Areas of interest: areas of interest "Car Dealership"
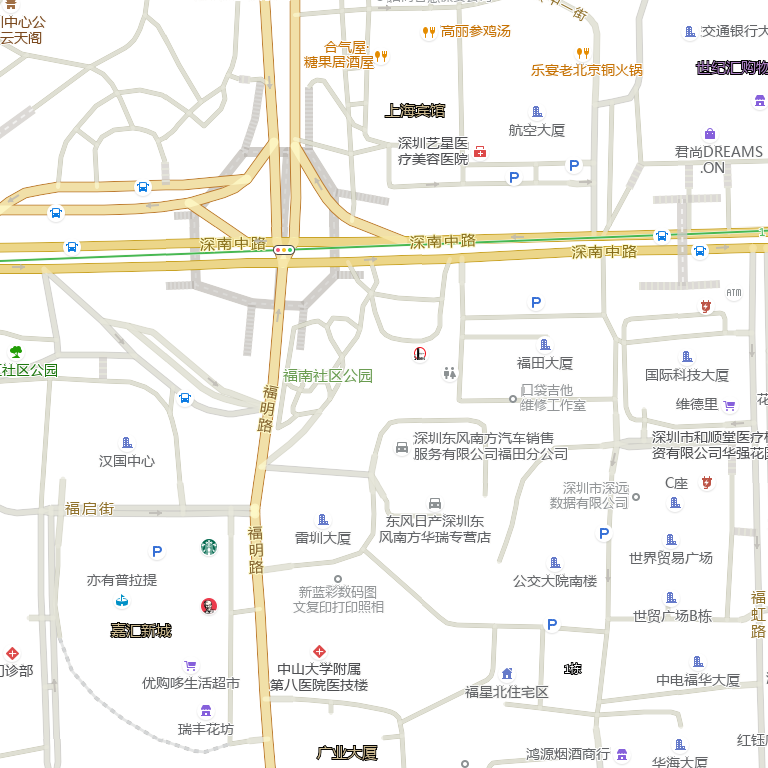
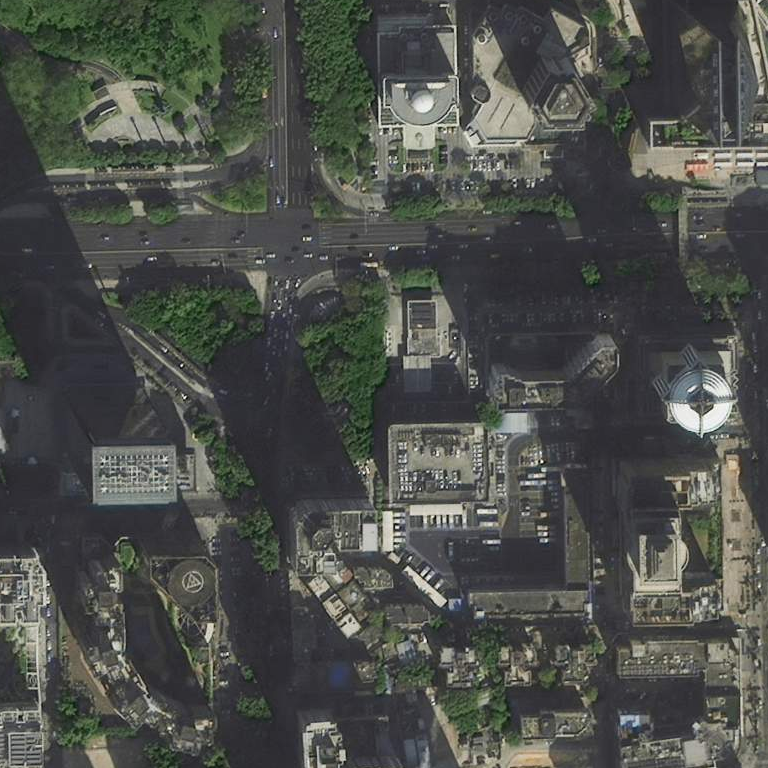